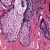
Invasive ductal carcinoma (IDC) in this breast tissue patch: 0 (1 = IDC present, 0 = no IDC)